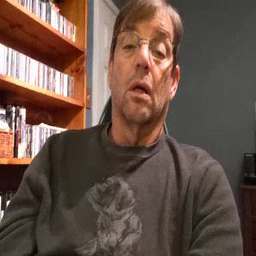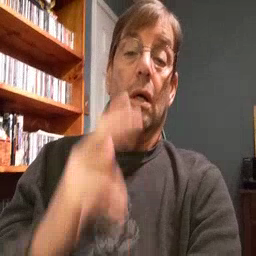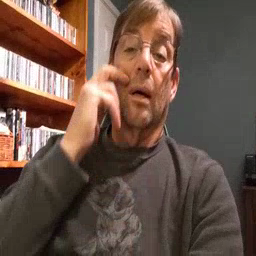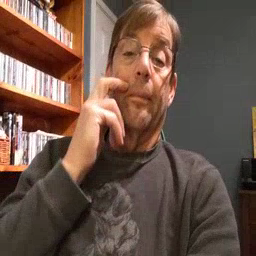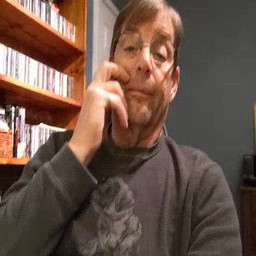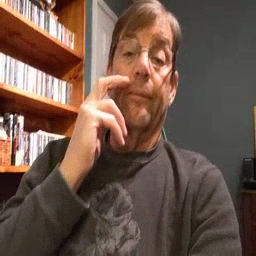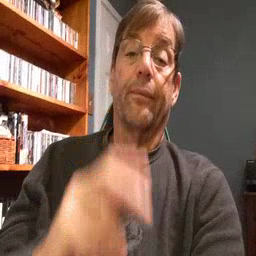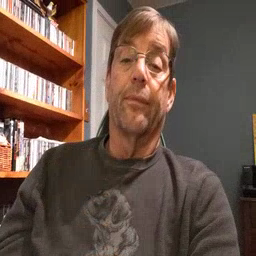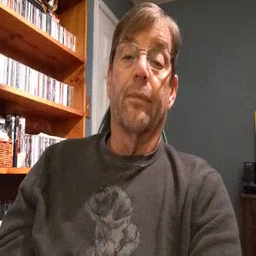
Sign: gum